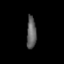
Tissue: lung
Cell type: Endothelial cells
Senescence score: 0.5737
Nuclear area (px): 306
Mean DAPI intensity: 96.007